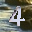
Label: 4